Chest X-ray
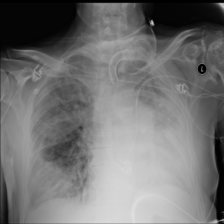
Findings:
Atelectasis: negative
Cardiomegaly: negative
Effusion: negative
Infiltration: positive
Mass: negative
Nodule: negative
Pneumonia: negative
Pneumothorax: negative
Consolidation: negative
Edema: negative
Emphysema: negative
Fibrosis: negative
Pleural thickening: negative
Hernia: negative